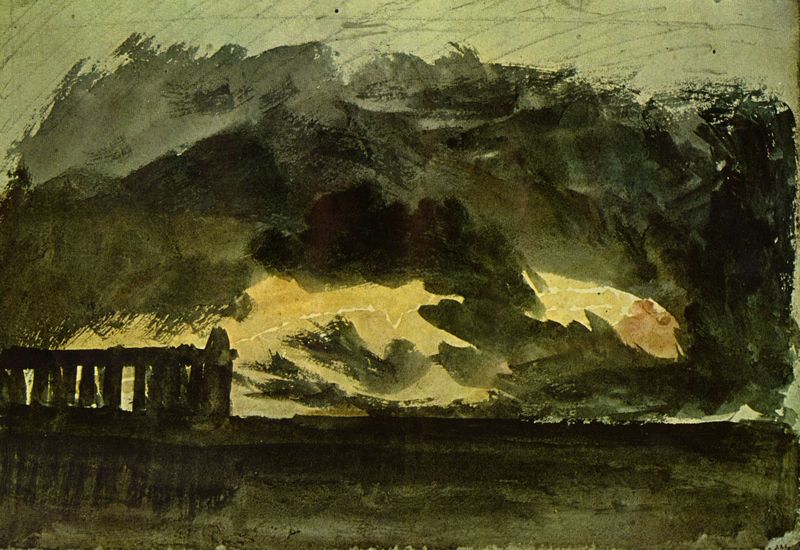
Titel: Paestum im Sturm
Künstler: William Turner
Standort: London
Institution: British Museum
Schlagwörter: berg, dunkel, feuer, gemälde, gewitter, himmel, meer, schatten, wasser, wolken, aquarell, bäume, gelb, grob, grün, impressionismus, landschaft, ocker, see, ufer, braun, grau, hell, holz, licht, nacht, orange, schwarz, skizze, säulen, zeichnung, gras, rot, weg, wiese, wolke, zaun, beige, expressionismus, malerei, architektur, stein, steine, bild, dämmerung, ebene, erde, feld, horizont, hügel, natur, spiegelung, vögel, wind, brücke, flachland, gatter, gewässer, gitter, qualm, rauch, sonne, boden, auge, figur, wald, fliegen, bewölkt, strand, papier, düster, ansicht, italien, abstrakt, berge, gebirge, modern, mauer, farbe, grafik, sonnenuntergang, monochrom, wasserfarbe, linien, querformat, steg, sturm, szenario, turner, unwetter, wetter, wild, column, religious, white, black, dark, dick, expressionism, gray, green, painting, yellow, finster, woken, reflection, brown, geländer, striche, regen, laviert, tusche, wasserfarben, ruine, veranda, antike, balustrade, expressionistisch, dynamik, bedrohlich, bleistift, pinsel, pinselstrich, tinte, verschwommen, verwischt, finsternis, einfarbig, blitz, cloud, clouds, sky, stone, lake, landscape, ocean, sea, water, horizon, sun, trees, tempel, grüntöne, grass, light, night, view, eisbär, ruin, birds, kleckse, weise, englisch, monument, beach, storm, wave, abstract, fence, feuersbrunst, sizilien, leaves, gouache, gate, watercolor, pastel, lines, agrigent, brush, paint, pillar, soil, süster, akryl, modernism, rasch, reflktion, stonehenge, pier, freie assoziation, gweitter, stonehendge, pagan, thunderstorm, windstorm, tempera, ocre, melanchonisch, dammerung, verander, akvarel, erhorizont, henge